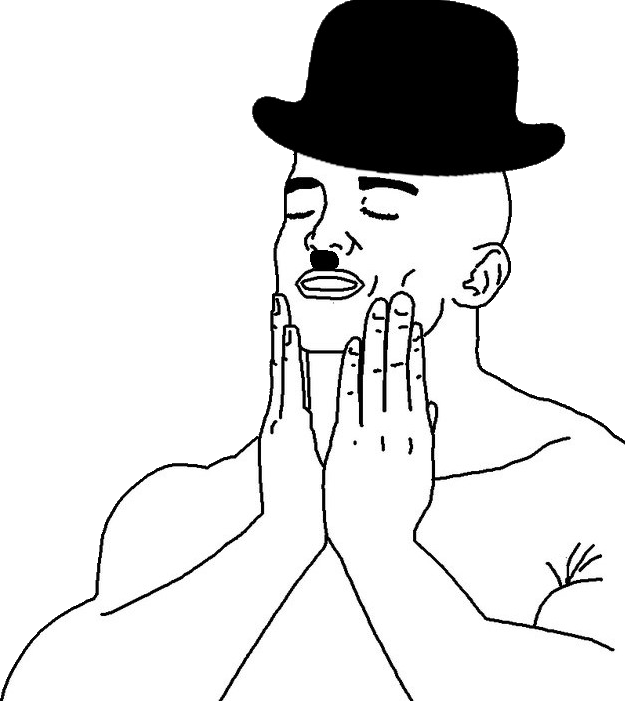
Label: 5_Feels_Good